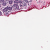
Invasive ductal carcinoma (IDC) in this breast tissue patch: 0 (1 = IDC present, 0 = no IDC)